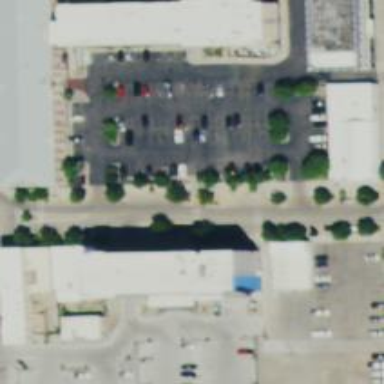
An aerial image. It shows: Parking space is available.